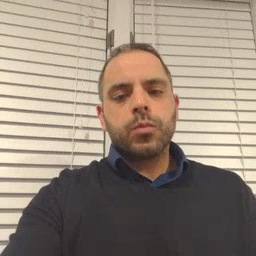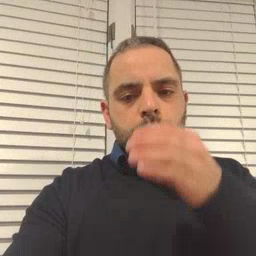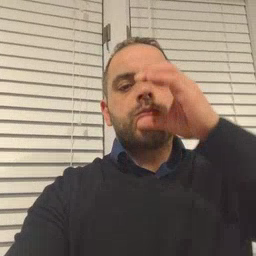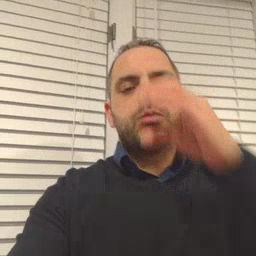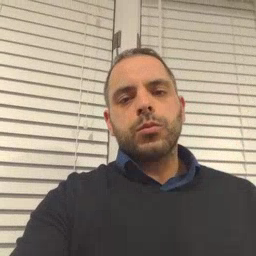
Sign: drink